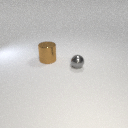
large brown metal cylinder behind small gray metal sphere